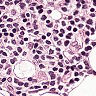
Metastatic tissue present: no